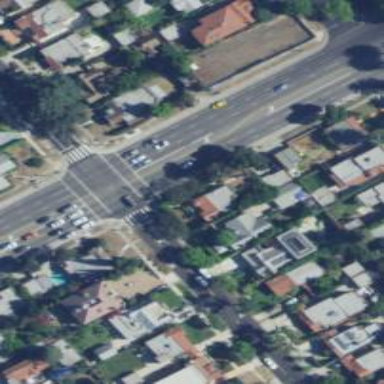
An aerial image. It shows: Zebra crossing on the road.